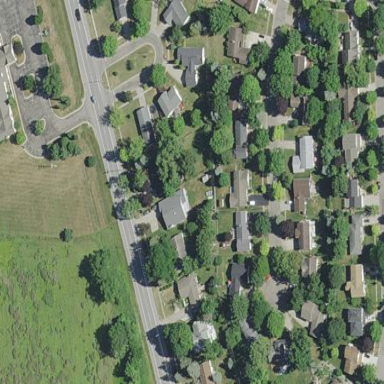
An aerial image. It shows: Sidewalk.